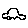
Label: car